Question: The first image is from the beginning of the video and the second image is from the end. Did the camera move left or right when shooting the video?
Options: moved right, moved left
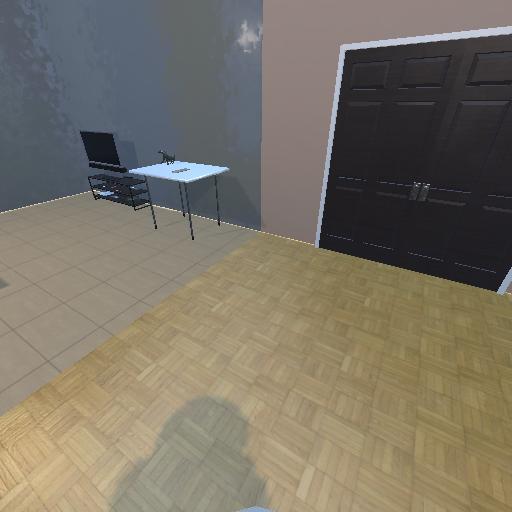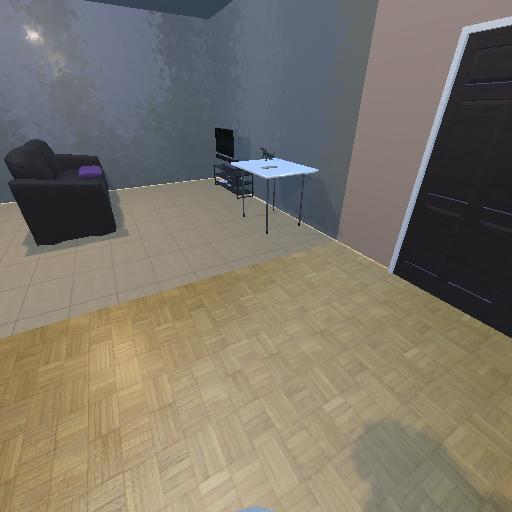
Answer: moved right